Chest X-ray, PA view. Patient: 46 years old, sex F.
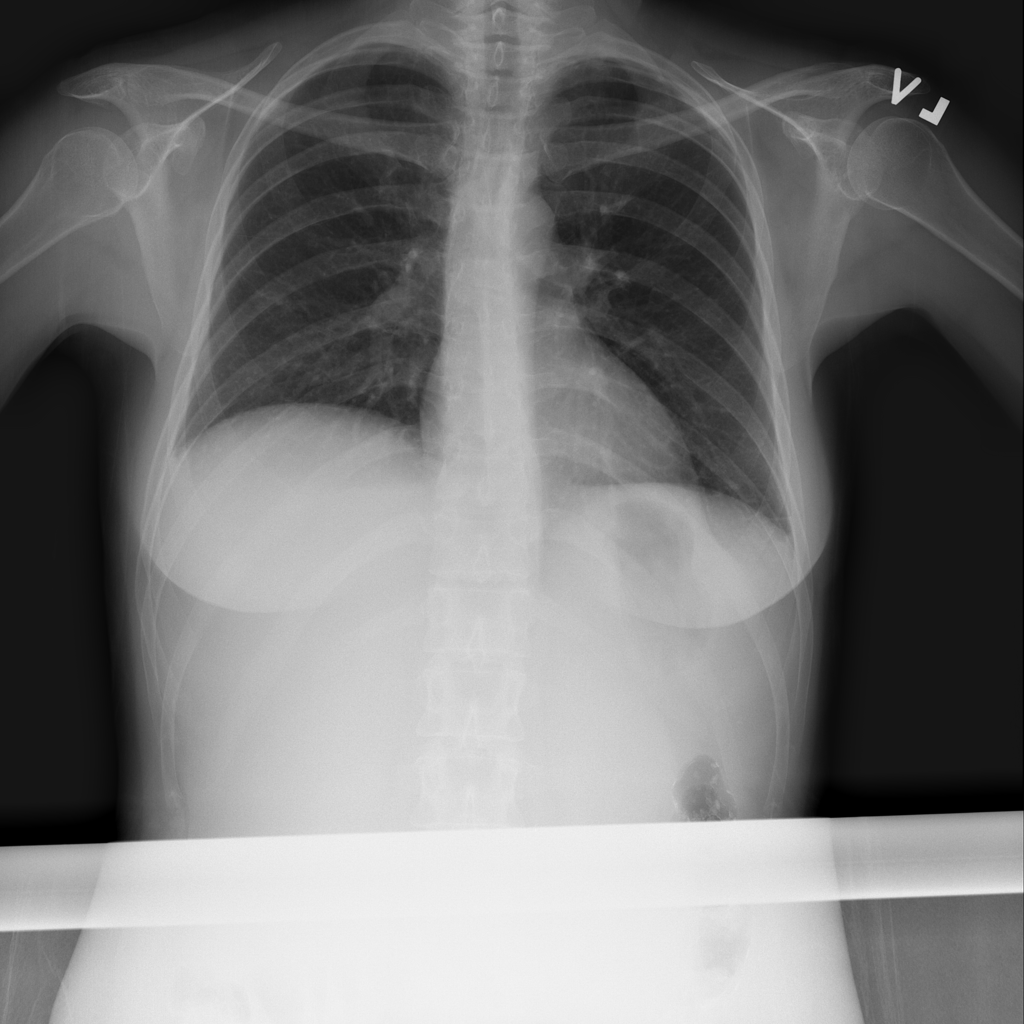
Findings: No Finding